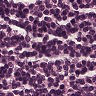
Metastatic tissue present: no